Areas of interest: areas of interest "Commercial service"
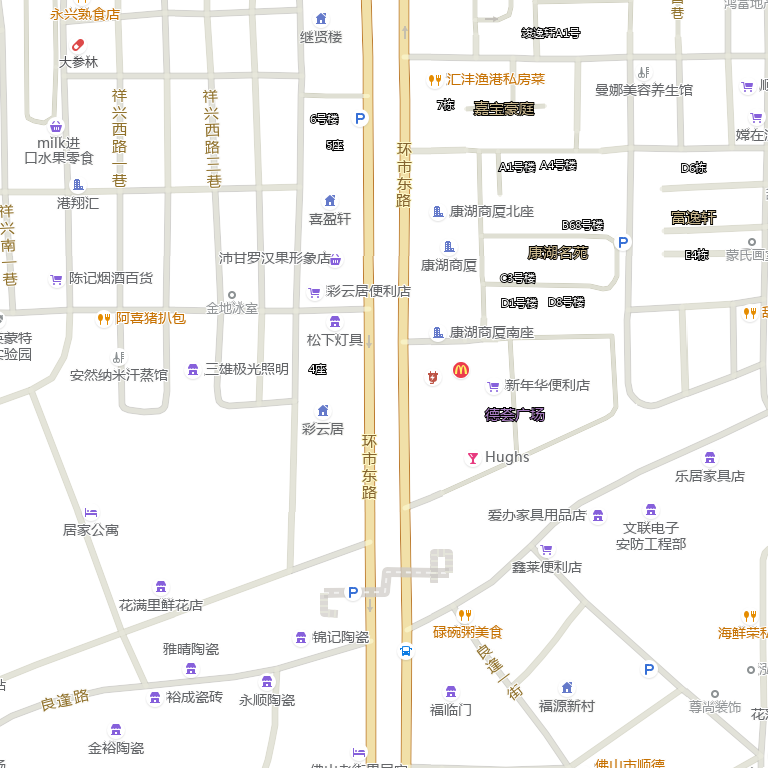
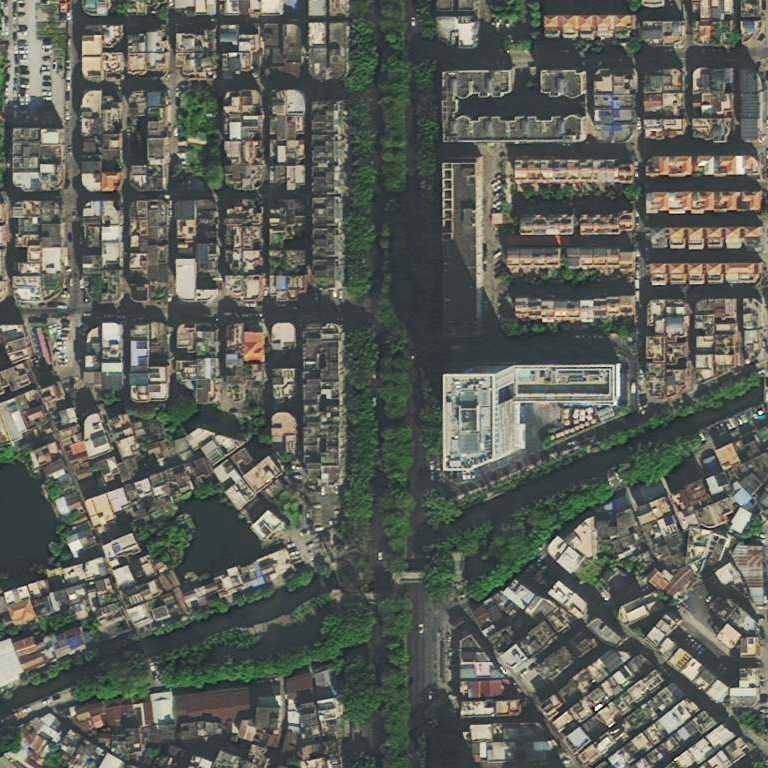